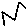
Label: zigzag